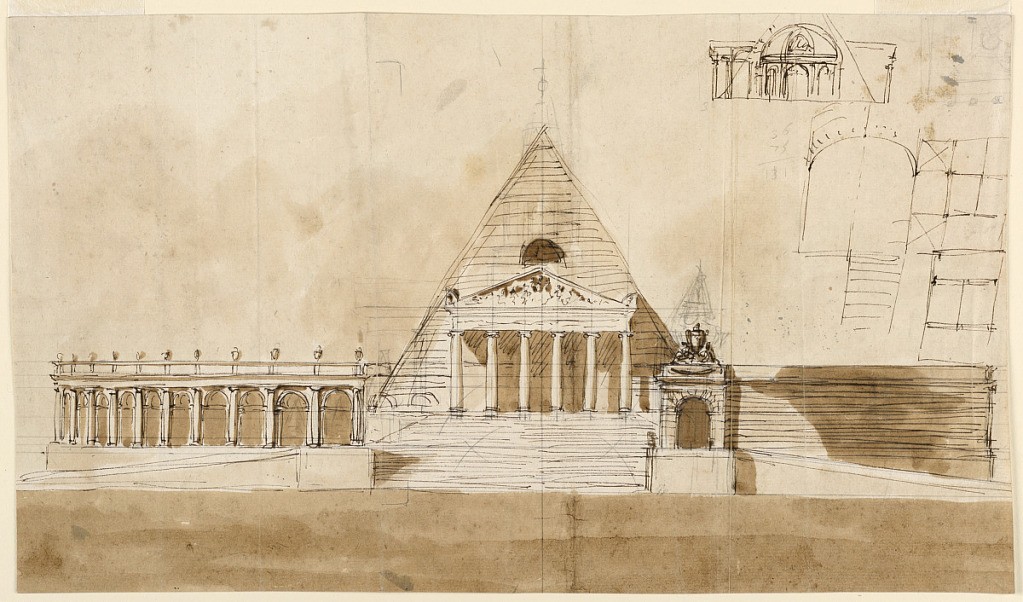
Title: Mausoleum
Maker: Giuseppe Barberi, Italian, 1746–1809
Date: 1795
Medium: Pen and brown ink, brush and brown wash, graphite on paper
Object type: Drawing
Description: A pyramid with a Doric portico standings upon a high platform. It is flanked, at left, by an ovoidal colonnade, at right by a wall with a doorway. Above, at right: two plans, a section, an elevation of a pyramid. Verso: the right side of an elevation, a variation of -1159. Below, a section similar to -1127.